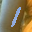
Label: 1